Question: Count the number of objects in the diagram.
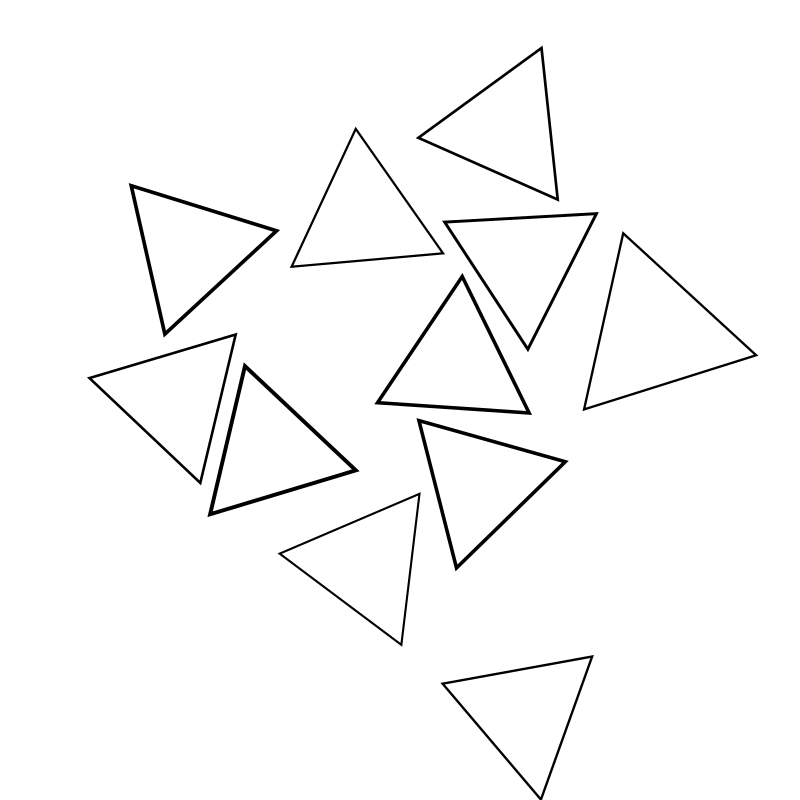
Answer: 11